Question: Suppose I have this HTML structure:
'''
<div class="a">
<div class="floated-left">...</div>
<div class="floated-left">...</div>
</div>
'''
I have noticed that if I don't set 'overflow:hidden' to '.a', then the '<div class="a">' does not occupy any vertical size. For example, if I set its background to red, it is not visible at all. Inspecting it with FireBug shows that it's there but of almost no vertical size.
To fix this, I found that I have to set 'overflow:hidden' to '.a'. Then the first '<div>' goes over all its content.
Here is a real example:
'''
<html>
<head>
<style>
.a { background-color: red; }
.b { background-color: red; overflow: hidden }
.floated-left { float: left; width: 100px; height: 100px; background-color: blue; }
</style>
</head>
<body>
<p>div with class a, that doesn't overflow:hidden:</p>
<div class="a">
<div class="floated-left">Hi,</div>
<div class="floated-left">Mom!</div>
</div>
<div style="clear:both"></div>
<p>div with class b, that does overflow:hidden:</p>
<div class="b">
<div class="floated-left">Hi,</div>
<div class="floated-left">Dad!</div>
</div>
</body>
</html>
'''
Notice how 'Hi, Mom!' does not get red background (no overflow:hidden), while 'Hi, Dad!' does get red background (has overflow:hidden).
Can anyone explain this behaviour?
Here is screenshot of the example:

Thanks, Boda Cydo.
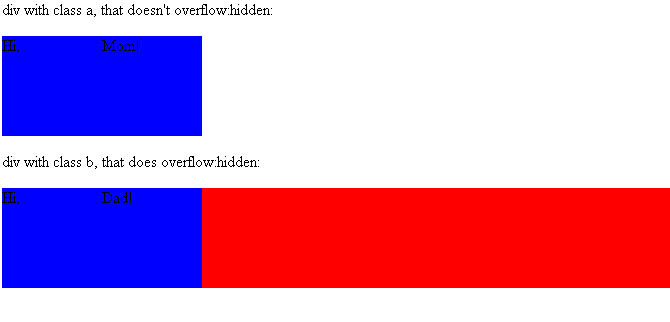
Answer: When you float elements they are taken out of the document flow. Among other things, this means that they have no impact on the dimensions of the parent element (although its width will determine where the floats are positioned on the horizontal axis). They do however impact positioning of siblings within the container depending on whether those sibling are inline or block level elements and whether they have width or not.
In order to make the height of the floats impact the height of the container you must have an element after them that clears them. However, what you are seeing here is actually a part of the CSS standard that you can use to clear floats without additional, non-semantic markup. The only issue is this behavior can vary slightly in older browsers and their css implementations. This effect is present with both overflow auto and overflow hidden but does not present with overflow visible. In IE < 6 you must have a width set on the containing element for it to work.